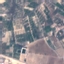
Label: PermanentCrop